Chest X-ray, AP view. Patient: 28 years old, sex M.
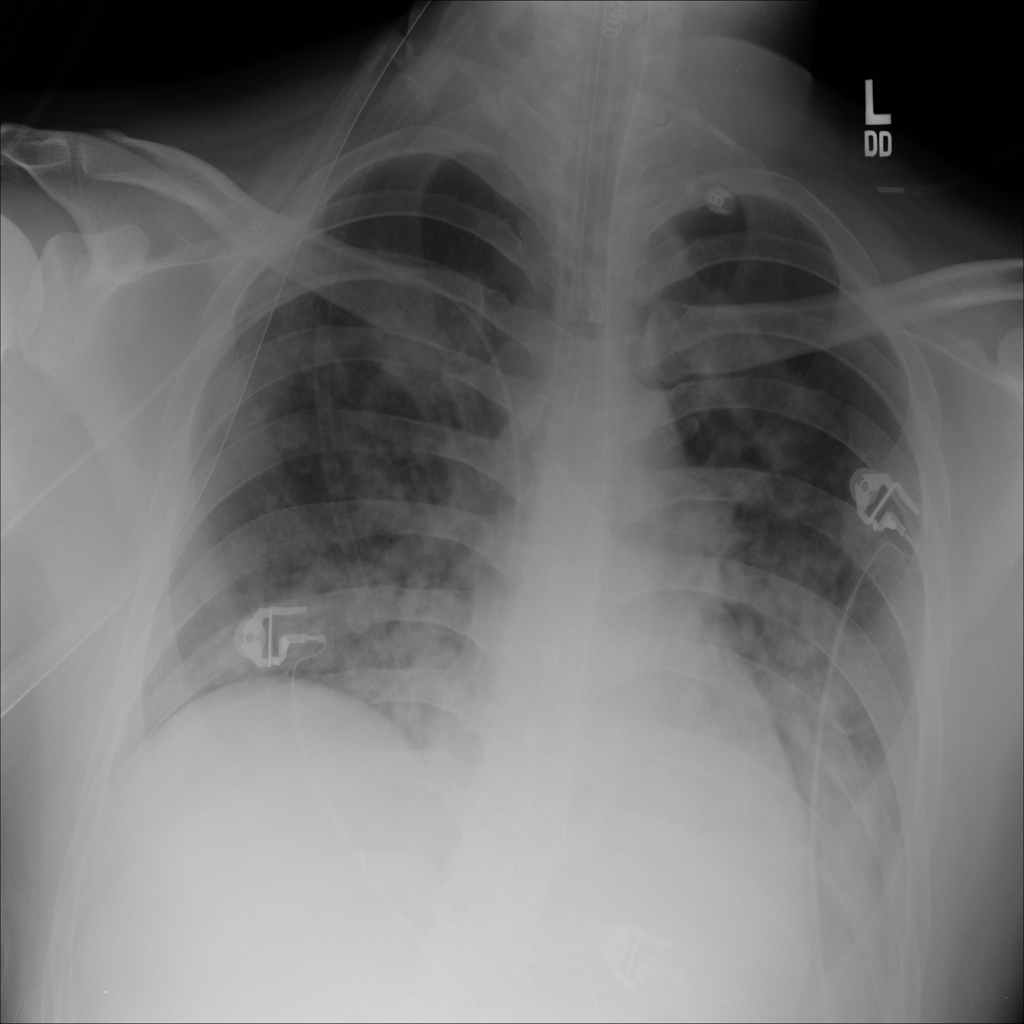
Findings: Edema, Infiltration